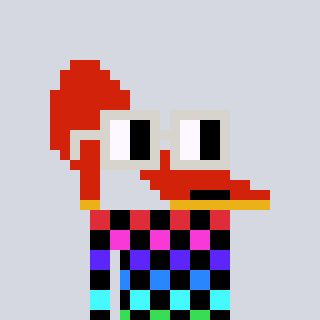
a pixel art character with square light gray glasses, a highheel-shaped head and a teal-colored body on a cool background